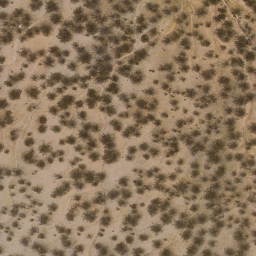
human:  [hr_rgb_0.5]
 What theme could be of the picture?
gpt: chaparral